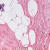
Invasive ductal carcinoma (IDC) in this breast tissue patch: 0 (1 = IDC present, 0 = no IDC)